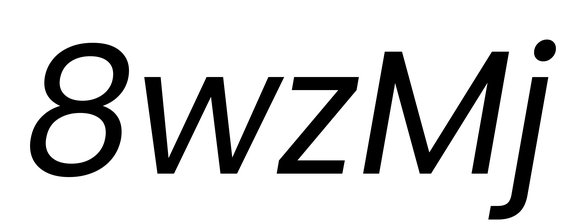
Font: Poppins-Italic